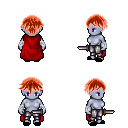
a pixel art fantasy rpg character, female body template, dark elf, purple skin, red cape, metal pants, red short bangs hairstyle, white cloth bandages, black slippers, dagger, four views (front, back, left, right), 2x2 character sprite sheet, small pixel art, hard edges, no anti-aliasing